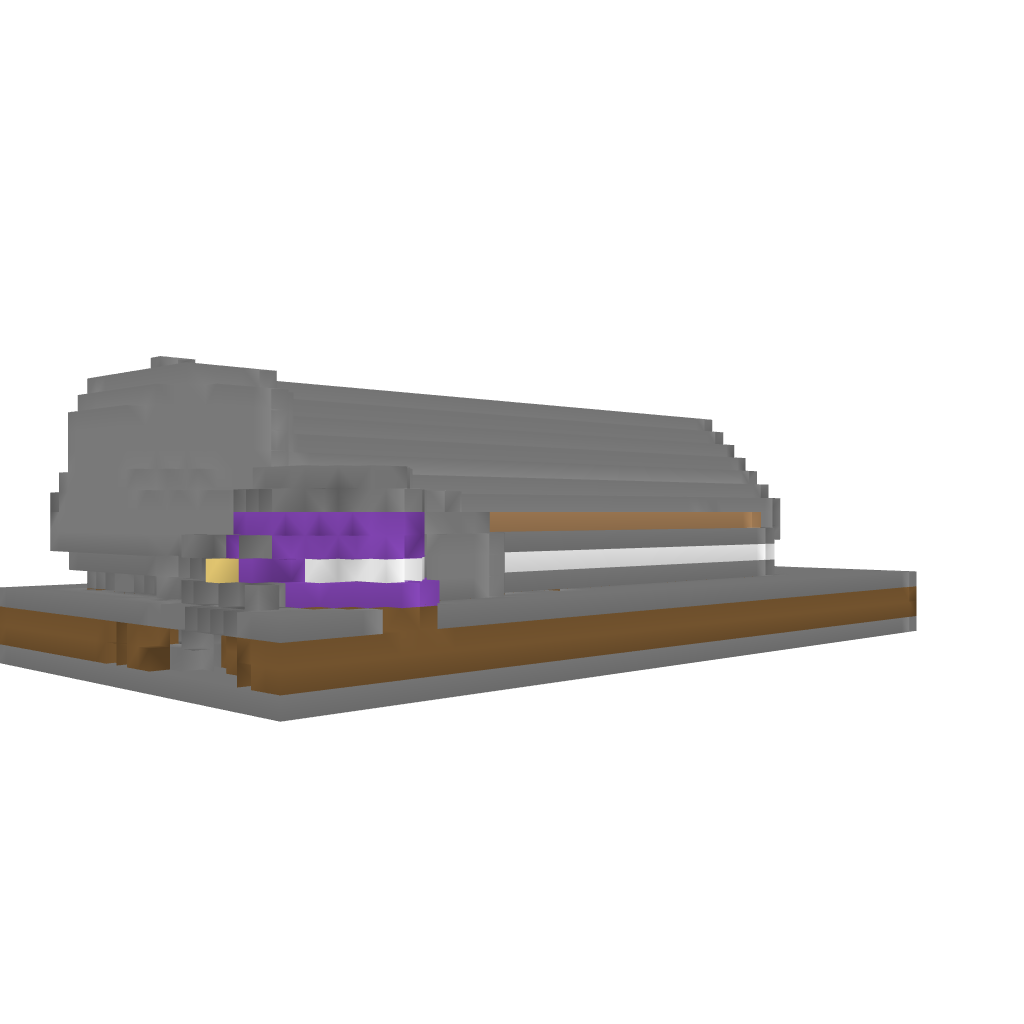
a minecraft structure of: Nether Hub bad low quality